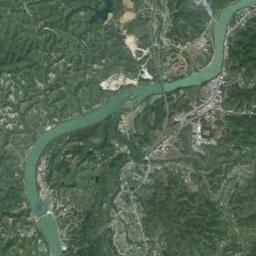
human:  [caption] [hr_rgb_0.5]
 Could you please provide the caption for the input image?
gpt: The river goes through trees and grass .

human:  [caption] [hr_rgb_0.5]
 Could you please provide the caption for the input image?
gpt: There are many trees around the river .

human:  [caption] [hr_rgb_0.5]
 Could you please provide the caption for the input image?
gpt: A winding, Light green river, With small islands on the banks, Continuous green mountains on both sides, And large buildings .

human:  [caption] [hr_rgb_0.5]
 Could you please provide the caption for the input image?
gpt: The green river with a winding bank goes through the mountainous area covered with vegetation .

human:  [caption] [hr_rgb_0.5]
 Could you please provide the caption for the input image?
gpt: There are green forests and meadows around the river .